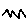
Label: zigzag